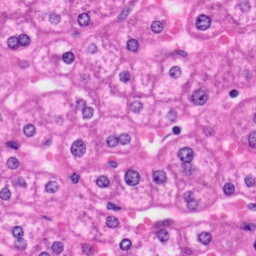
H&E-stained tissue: Liver